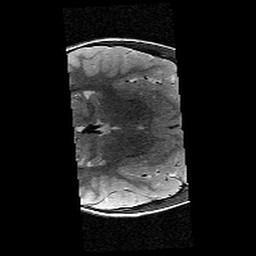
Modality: T2w
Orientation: axial
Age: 10
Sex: female
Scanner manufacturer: siemens
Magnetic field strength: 3 T
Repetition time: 9.23 s
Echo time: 0.067 s